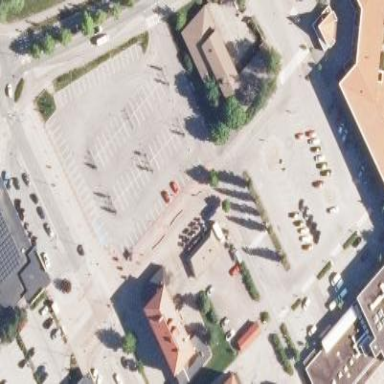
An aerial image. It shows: Pedestrian road leading to marketplace.